Field crop: maize
Growth stage: 2
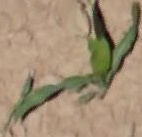
Species: maize